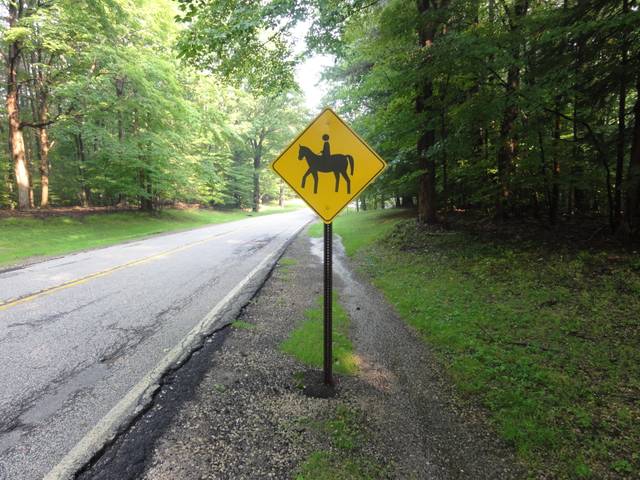
Region: United States
Coordinates: 41.575, -81.432